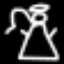
Label: angel